Question: When I turn on 'CloudKit' in Xcode, it set and create a default container . Is it possible to set a different default name? I do not want to see a new container name on the list in CloudKit dashboard, but use an existing one.

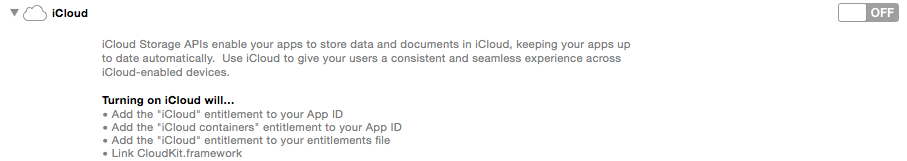
Answer: you can override in 'Info.plist' the Bundle Identifier field. That will have change the default container ID. I changed it 'com.kukodajanos.$(PRODUCT_NAME:rfc1034identifier)' to 'com.kukodajanos.Dating'